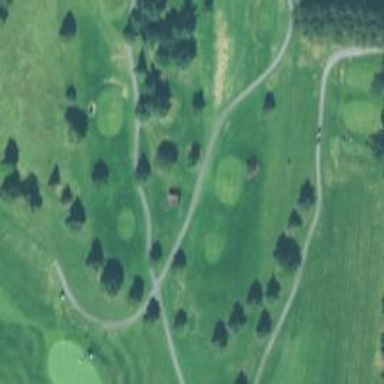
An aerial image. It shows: Path for both roads and golfers.